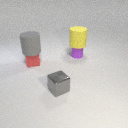
small gray metal cube to the left of small purple rubber cylinder